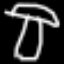
Label: mushroom